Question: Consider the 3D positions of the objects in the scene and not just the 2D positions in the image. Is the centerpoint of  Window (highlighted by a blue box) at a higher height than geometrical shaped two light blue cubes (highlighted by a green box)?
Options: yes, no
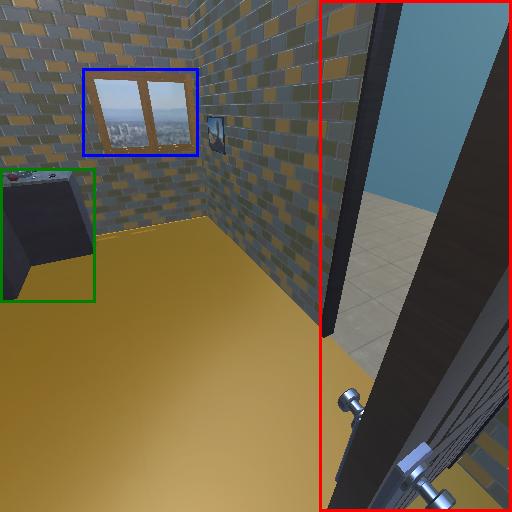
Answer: yes